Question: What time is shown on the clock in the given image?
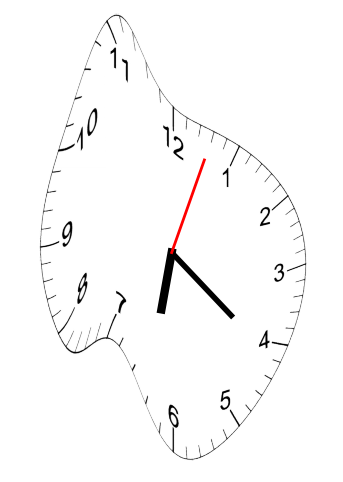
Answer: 06:21:03